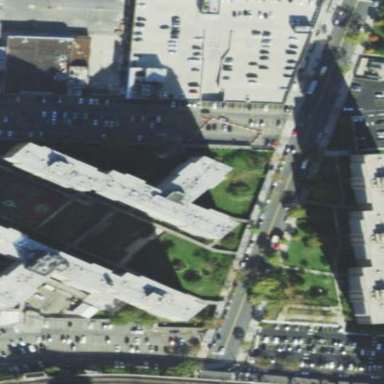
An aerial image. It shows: Apartment building with flat roof.